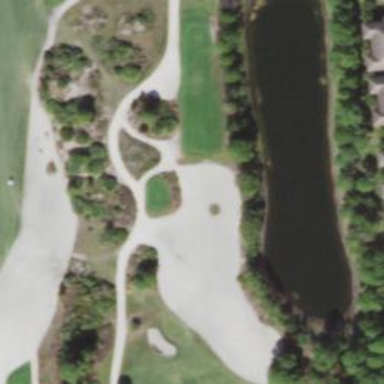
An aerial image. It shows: Golf bunker filled with natural sand.